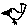
Label: bird